Field crop: maize
Growth stage: 2
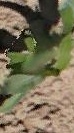
Species: maize